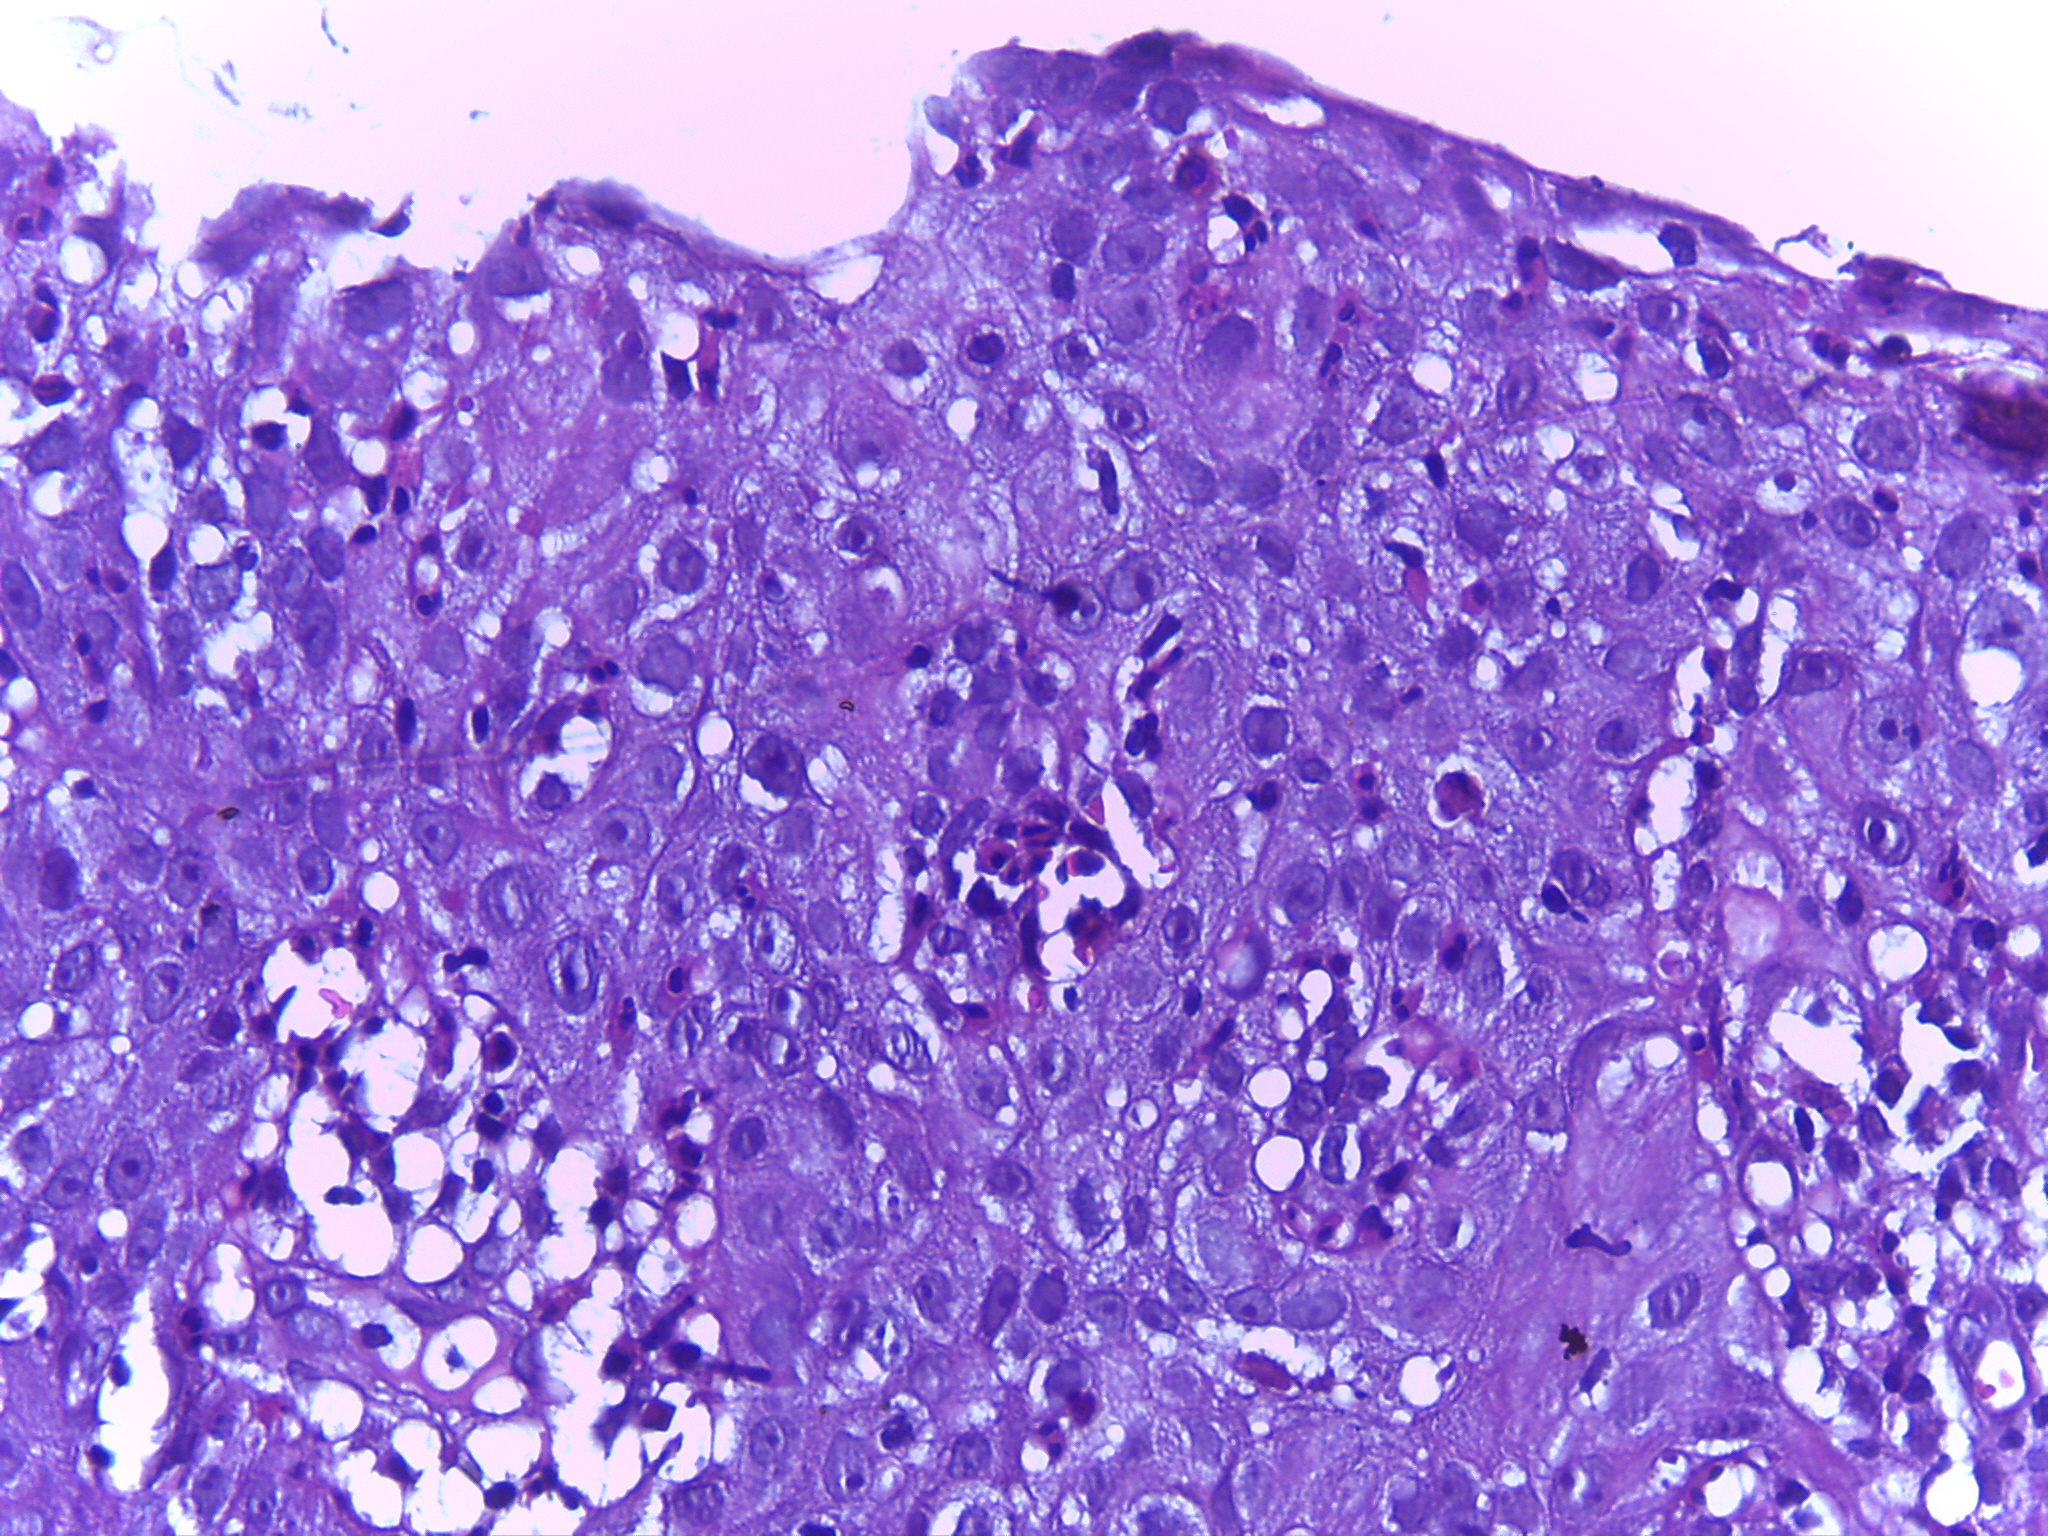
Diagnosis: OSCC